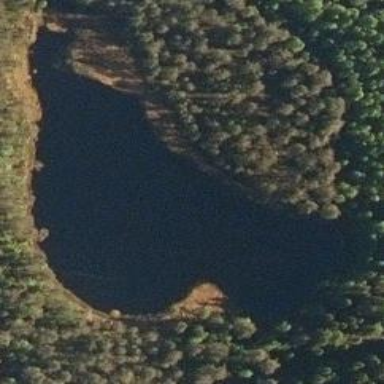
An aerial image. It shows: Serene lake.